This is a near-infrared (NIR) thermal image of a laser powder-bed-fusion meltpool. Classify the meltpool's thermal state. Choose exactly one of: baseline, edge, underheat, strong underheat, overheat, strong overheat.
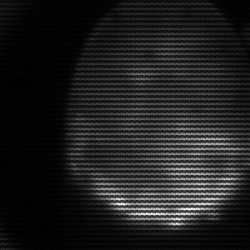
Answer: edge